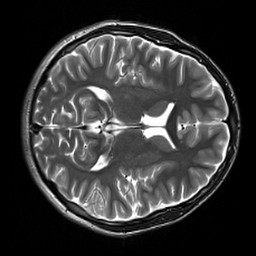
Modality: T2w
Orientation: axial
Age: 18
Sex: male
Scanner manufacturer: siemens
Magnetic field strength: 3 T
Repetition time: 7 s
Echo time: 0.09 s